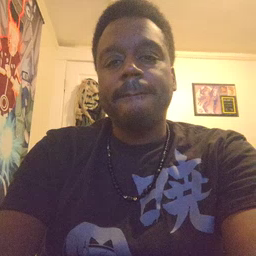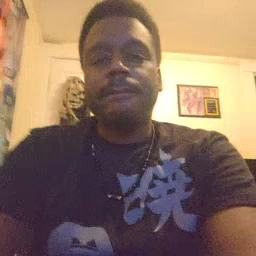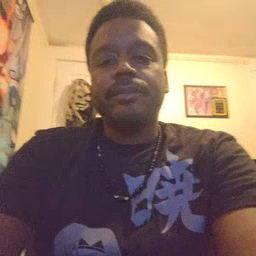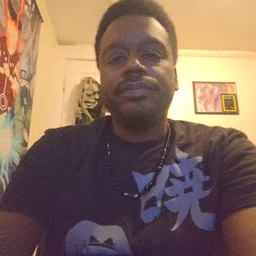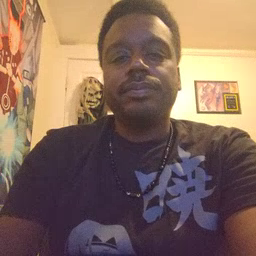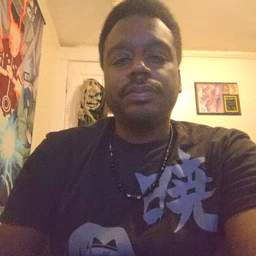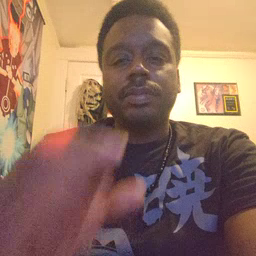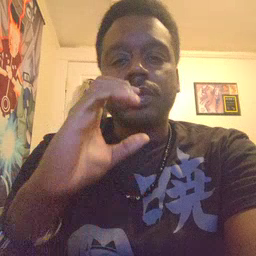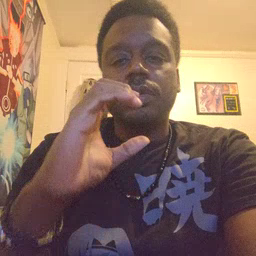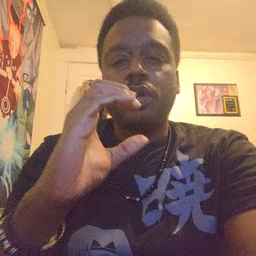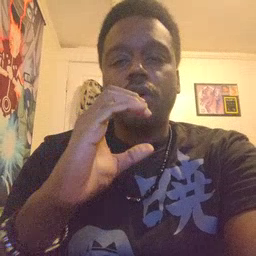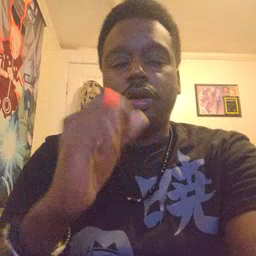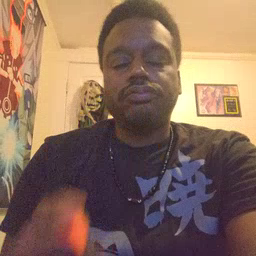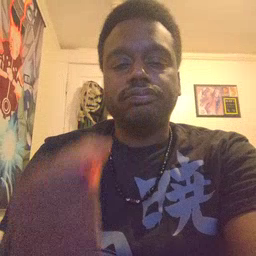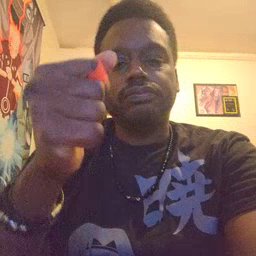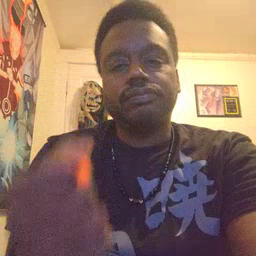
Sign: car